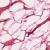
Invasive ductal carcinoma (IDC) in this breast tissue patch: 0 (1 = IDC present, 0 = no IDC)